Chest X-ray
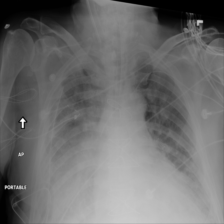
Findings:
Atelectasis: negative
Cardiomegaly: negative
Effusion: positive
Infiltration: negative
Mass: negative
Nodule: negative
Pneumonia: negative
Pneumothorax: negative
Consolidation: negative
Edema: positive
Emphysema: negative
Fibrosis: negative
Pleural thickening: negative
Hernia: negative